Question: In a directed graph, if there is a cycle, the graphviz makes that edge really short.
Is there a parameter that would let me change the length of the cyclic edge, so that
the graph looks a bit uniform.
'''
digraph ER {
rankdir="LR";
//orientation=landscape;
node [shape=ellipse, fontsize=30];
{node [label="Original"] old;}
{node [label="Final"] new;}
{node [label="Intermediate"] ir;}
old -> ir [label="suggest", fontsize=30];
ir -> ir [label="validate", fontsize=30, len=f];
ir -> new [label = "finalize", fontsize=30];
}
'''

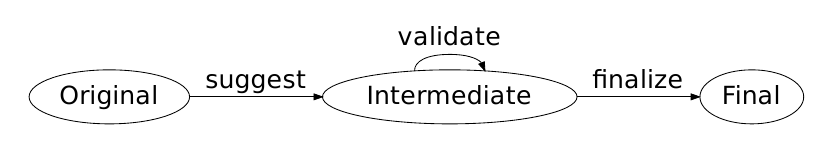
Answer: I found that the following attribute 'nodesep' worked to solve this problem with sfdp.
From <URL>:
For layouts other than 'dot'
> nodesep affects the spacing between loops on a single node, or multiedges between a pair of nodes.
Note that this is a graph attribute, so the value is the same for all edges in the graph.